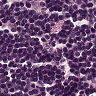
Metastatic tissue present: no